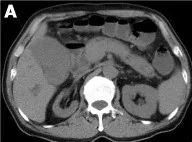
CT and MRI scan of the patient. Uncontract CT image.
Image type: radiology (ct)